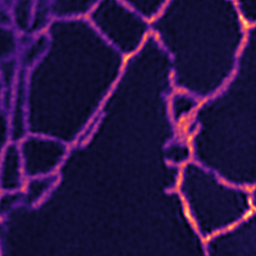
Label: Super-resolution ER image